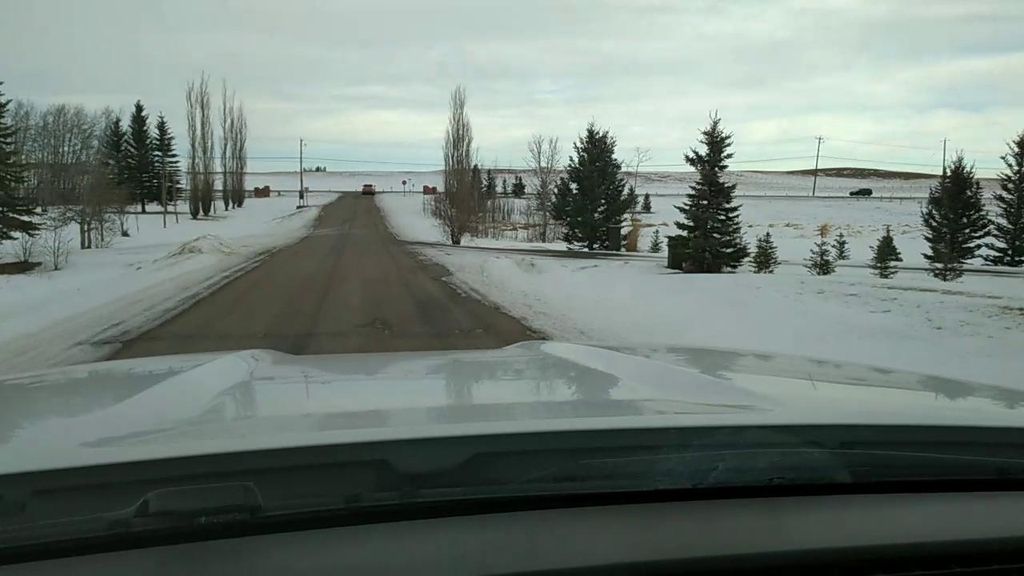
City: calgary